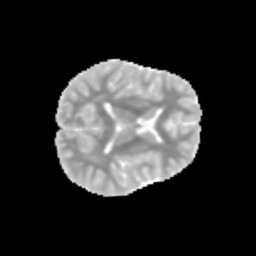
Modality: MD
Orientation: axial
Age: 9
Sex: male
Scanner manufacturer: siemens
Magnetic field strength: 3 T
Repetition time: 3.8 s
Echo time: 0.07 s